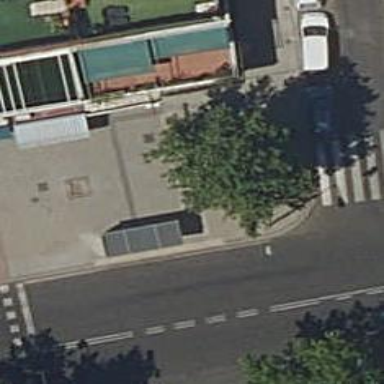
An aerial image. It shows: Bus stop with platform for public transport.